Question: I have an 'image linked to a li element' from a 'navbar in wordpress'.
All is working fine but when i hover mouse on image, it also shows a menu element hover in the list.
> How can i hide that when it is linked to the image?
This is the php code for that (from nav-menu-template.php):
'''
if( $args->theme_location == 'primary' )
return "<li id='menu-item-1000' class='menu-item menu-item-type-post_type menu-item-object-page menu-item-1000'><a class='logo' href='http://razvanwork.esy.es/exelo'><img style='position:absolute;top:-20px;left:-125px;z-index:200;max-width: 402%; ' src='http://razvanwork.esy.es/exelo/wp-content/uploads/2014/02/LogoPrelucrat.png' alt='Exelo' ></a></li>".$items;
'''
I attach an image to show what it is doing:

Thanks in advance
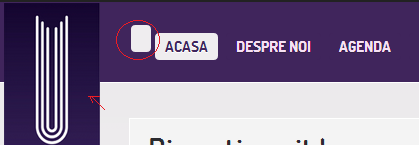
Answer: I managed to do this by myself, it was quite simple. I put some text on the href, so it arranged itself in line with the navbar menu. After that, I put position relative for the a href and i floated it left, so I can put the image on top of it with position absolute.
This is the code:
'''
$args->theme_location == 'primary' )
return "<li id='custom-menu-item' class='logo-menu-item'><a style='position:relative;left:-68px' class='logo' href='http://razvanwork.esy.es/exelo'>a<img style='position:absolute;top:-22px;left:-81px;z-index:200;max-width: 402%;' src='http://razvanwork.esy.es/exelo/wp-content/uploads/2014/02/LogoPrelucrat.png' alt='Exelo' ></a></li>".$items;
'''